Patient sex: M
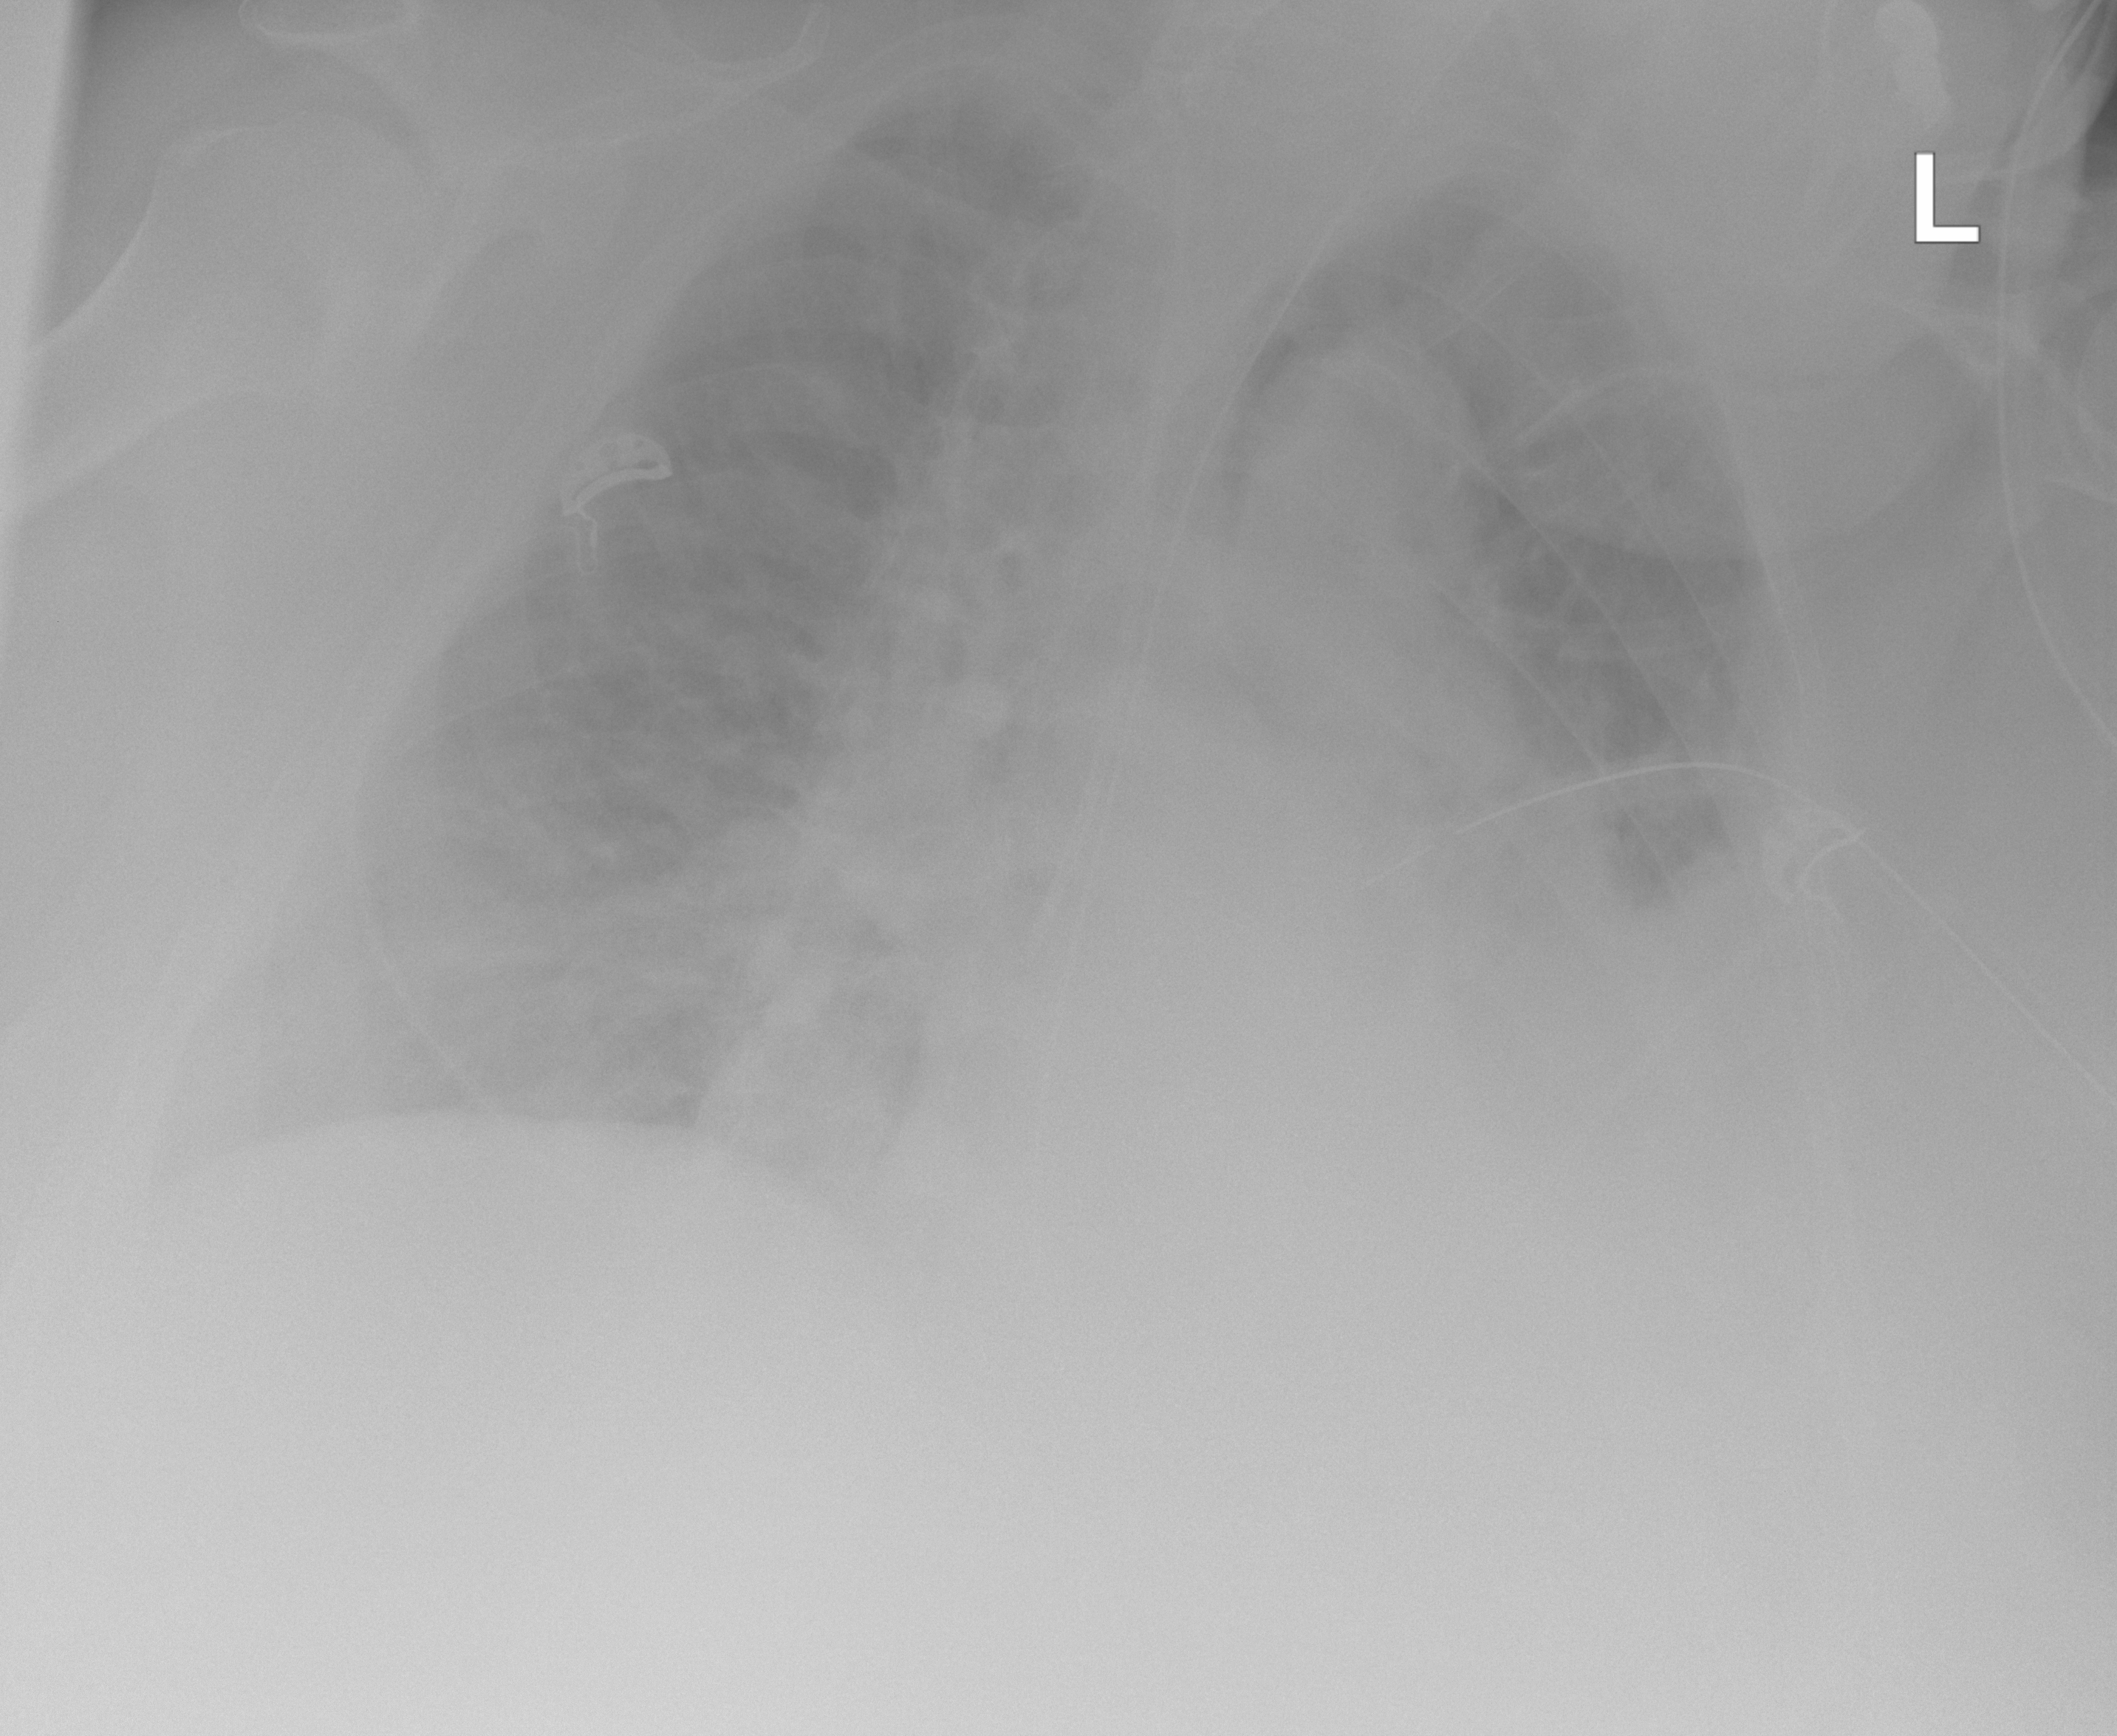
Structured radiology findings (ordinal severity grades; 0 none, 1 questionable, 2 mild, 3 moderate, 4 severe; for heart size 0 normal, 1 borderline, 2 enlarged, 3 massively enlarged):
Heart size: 2
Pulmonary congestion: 1
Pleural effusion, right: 1
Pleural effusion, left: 2
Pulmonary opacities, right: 2
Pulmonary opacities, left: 2
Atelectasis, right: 2
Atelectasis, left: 3